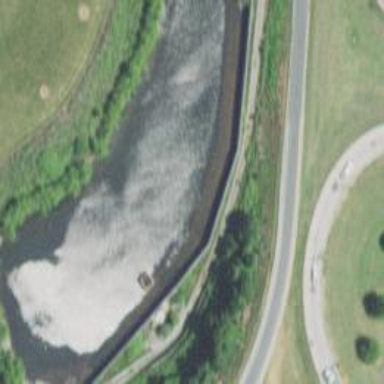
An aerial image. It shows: Dam along waterway.